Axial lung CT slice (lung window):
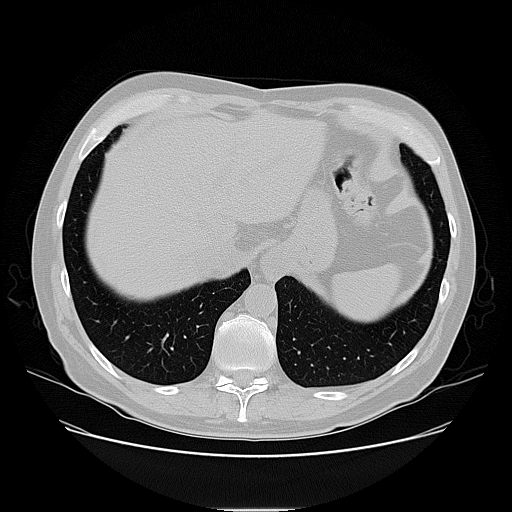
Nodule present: no